Question: I was testing to create 3-d shadow like below

But I am not getting any shadow.Can anyone tell me why?Here is the home.html
'''
<html>
<head>
<link rel="stylesheet" type="text/css" href="style.css">
</head>
<body>
<div id="outer_div">
<div class="box effect2">
<h3>Effect 1</h3>
</div>
</div>
</body>
</html>
'''
Here is the style.css code.
'''
#outer_div{
background-color:#f7f7f7;
width:300px;
height:200px;
}
.box h3{
text-align:center;
position:absolute;
top:80px;
}
.box {
width:150px;
height:100px;
background-color: #f7f7f7;
margin-left:80px ;
padding:30px 0 0 0;
}
.effect2
{
position: relative;
}
.effect2:before, .effect2:after
{
z-index: -1;
position: absolute;
content: "";
bottom: 15px;
left: 10px;
width: 50%;
top: 80%;
max-width:300px;
background: #777;
-webkit-box-shadow: 0 15px 10px #777;
-moz-box-shadow: 0 15px 10px #777;
box-shadow: 0 15px 10px #777;
-webkit-transform: rotate(-3deg);
-moz-transform: rotate(-3deg);
-o-transform: rotate(-3deg);
-ms-transform: rotate(-3deg);
transform: rotate(-3deg);
}
.effect2:after
{
-webkit-transform: rotate(3deg);
-moz-transform: rotate(3deg);
-o-transform: rotate(3deg);
-ms-transform: rotate(3deg);
transform: rotate(3deg);
right: 10px;
left: auto;
}
'''
Actually the problem arises when I set background to outer div.Otherwise it works fine.
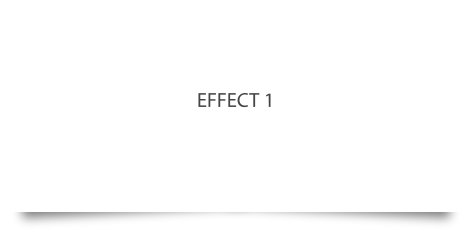
Answer: As described over here: <URL> you can try to adjust the z-index of the container by adding
'''
position:relative;
z-index:-2;
'''
to #outer_div